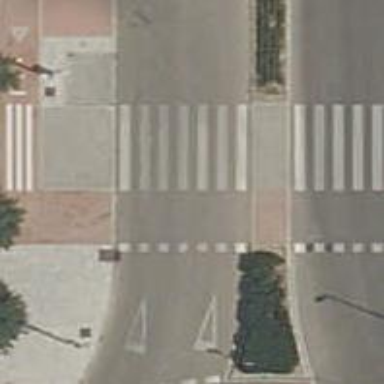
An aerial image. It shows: Footway with zebra crossing.